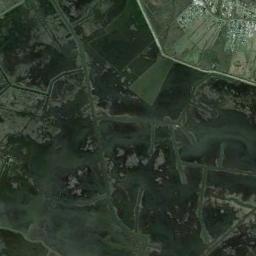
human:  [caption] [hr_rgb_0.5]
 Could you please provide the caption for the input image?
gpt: There are several scattered trees in the middle of this wetland .

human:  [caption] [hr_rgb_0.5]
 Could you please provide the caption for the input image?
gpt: There are large areas of mixed dark green and light green plants on the lake in a wetland  , and there are many farmland beside the wetland .

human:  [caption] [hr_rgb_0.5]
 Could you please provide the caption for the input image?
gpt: The wetland consists of green plants and water .

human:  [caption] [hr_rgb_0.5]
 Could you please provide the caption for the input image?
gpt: There are many green plants in the wetland .

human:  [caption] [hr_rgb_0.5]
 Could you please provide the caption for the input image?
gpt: There are many green areas and some water areas on the wetland .